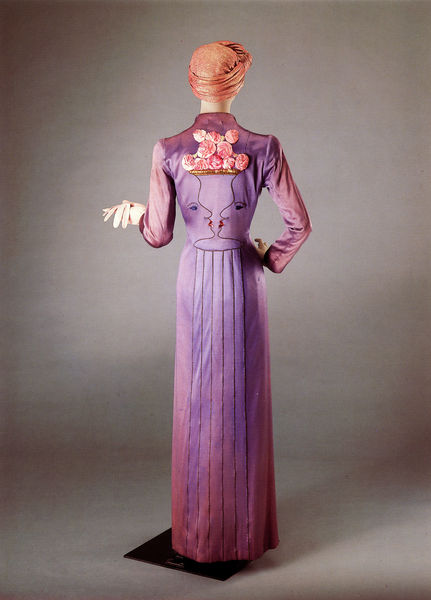
Titel: Mantel
Künstler: Elsa Schiaparelli
Standort: Philadelphia (Pennsylvania)
Institution: Philadelphia Museum of Art
Schlagwörter: blumen, elegant, handschuh, handschuhe, hut, kleid, mund, nase, orange, rücken, weiss, blüten, rose, rosen, mode, gesichter, kappe, mütze, augen, gesicht, lang, ärmel, schlank, auge, mantel, rosa, schulter, vase, rückenansicht, lila, violett, münder, nasen, streifen, japanisch, naht, lippenstift, flieder, abendkleid, foto, fotografie, hinten, puppe, braue, von hinten, rückansicht, turban, gewickelt, bodenlang, zwanziger jahre, schaufensterpuppe, abendmode, bedruckt, blume handschuhe, dress, eveningdress, fliederfarben, handscuh, küssend, lange ärmel, langärmelig, langärmlig, passe, vexierbild, vilolett